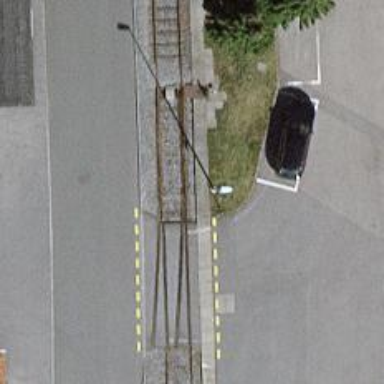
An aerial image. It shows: Railway switch.